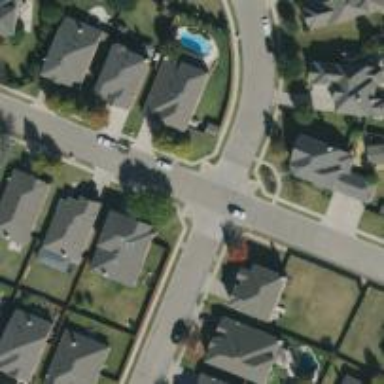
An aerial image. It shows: Residential road.